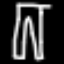
Label: pants